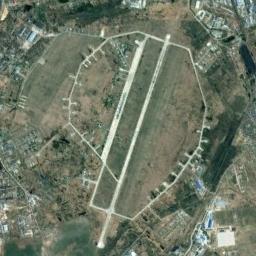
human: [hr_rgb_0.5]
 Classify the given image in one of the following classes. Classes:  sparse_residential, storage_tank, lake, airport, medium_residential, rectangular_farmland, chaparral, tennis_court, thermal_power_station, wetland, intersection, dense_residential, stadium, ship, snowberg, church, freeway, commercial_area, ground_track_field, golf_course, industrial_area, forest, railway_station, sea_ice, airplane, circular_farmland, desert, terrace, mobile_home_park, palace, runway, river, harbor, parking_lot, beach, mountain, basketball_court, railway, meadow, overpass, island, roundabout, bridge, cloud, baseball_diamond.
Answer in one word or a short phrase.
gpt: airport